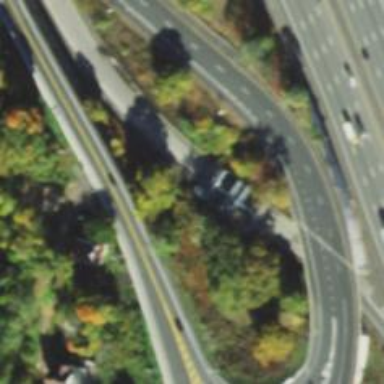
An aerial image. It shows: Toll gantry on the road.